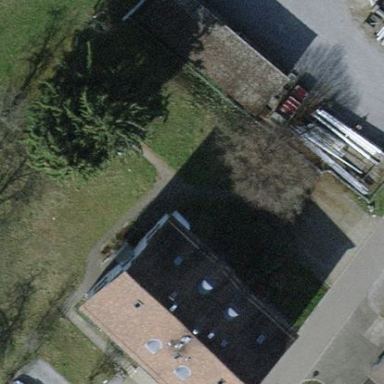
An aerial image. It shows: Building.